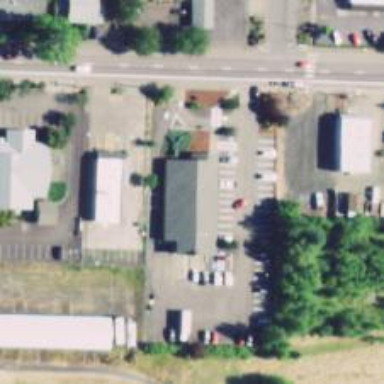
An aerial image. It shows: Post office.